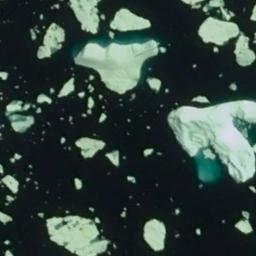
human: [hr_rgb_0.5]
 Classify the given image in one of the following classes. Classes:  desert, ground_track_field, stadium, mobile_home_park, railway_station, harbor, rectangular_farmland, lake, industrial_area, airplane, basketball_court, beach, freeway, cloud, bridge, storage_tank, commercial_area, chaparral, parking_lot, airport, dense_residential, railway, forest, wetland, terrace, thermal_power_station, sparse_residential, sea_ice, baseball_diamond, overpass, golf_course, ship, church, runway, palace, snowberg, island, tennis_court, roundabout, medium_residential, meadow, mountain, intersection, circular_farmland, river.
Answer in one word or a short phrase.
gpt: sea_ice